Field crop: maize
Growth stage: 2
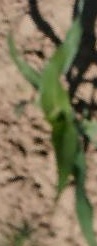
Species: maize